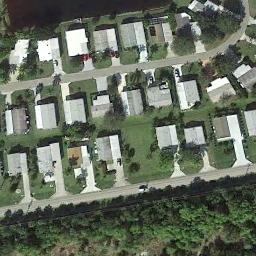
Label: residential